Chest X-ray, AP view. Patient: 64 years old, sex M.
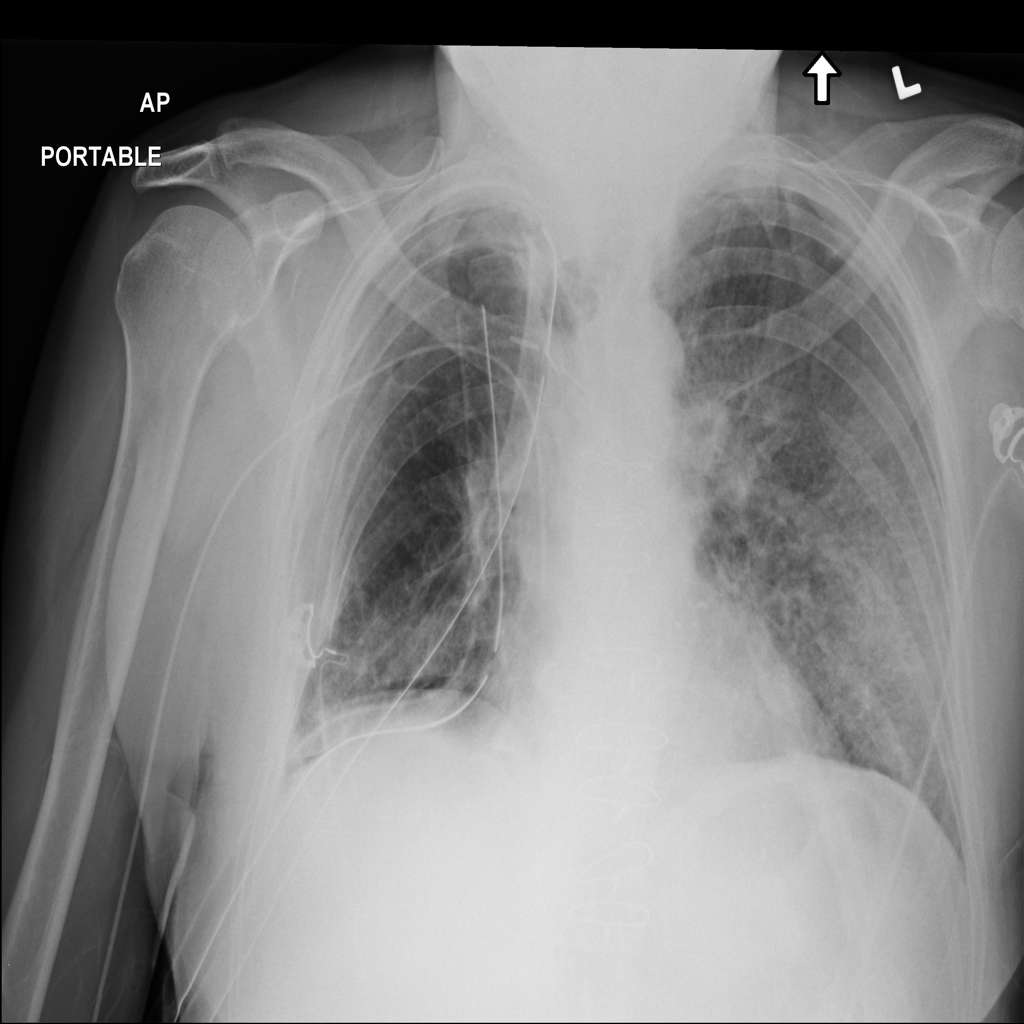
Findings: Infiltration, Pneumothorax